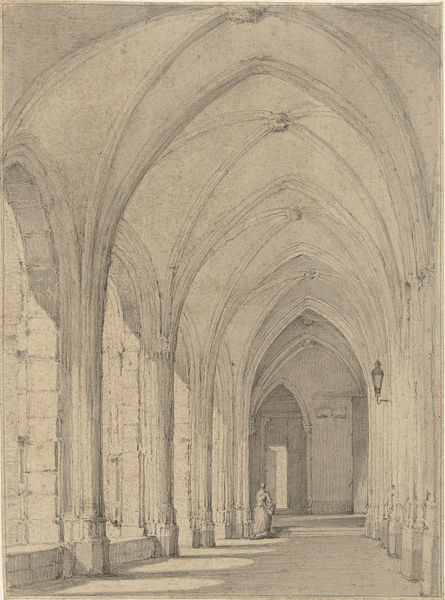
Titel: Kloostergang bij de Domkerk te Utrecht
Künstler: Johannes Jelgerhuis
Standort: Amsterdam
Institution: Rijksmuseum
Schlagwörter: mann, schatten, fenster, frau, hell, lampe, laterne, licht, säule, säulen, tür, zeichnung, gebäude, mensch, stein, kirche, decke, gotik, graphik, bank, stufe, tor, gang, kloster, torbogen, gotisch, kreuzgewölbe, spitzbogen, mönch, abtei, säulengang, kreuzgang, grphik, klostergang, kreuzgarten, kreuzgant